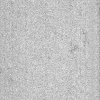
Atmospheric dust classification: dusty